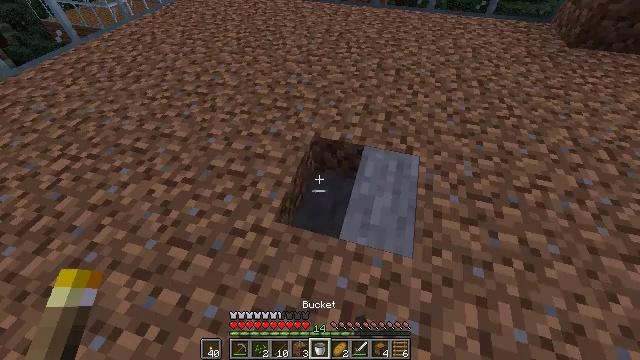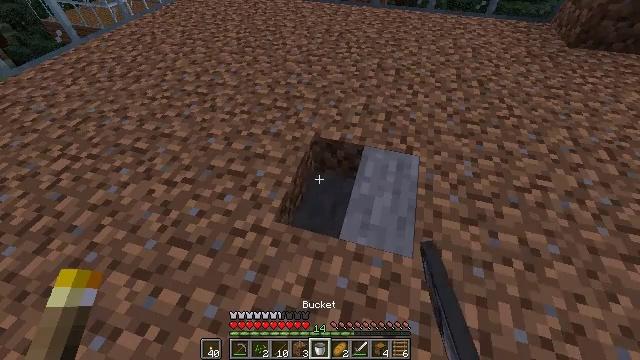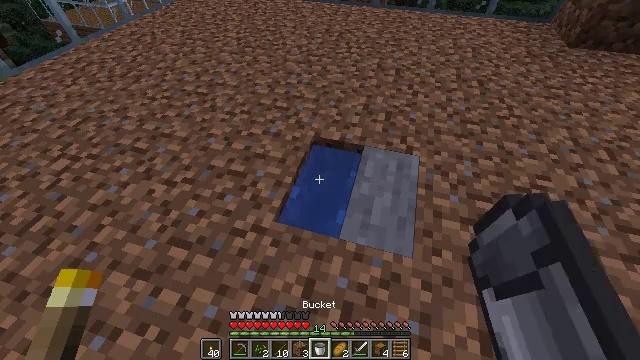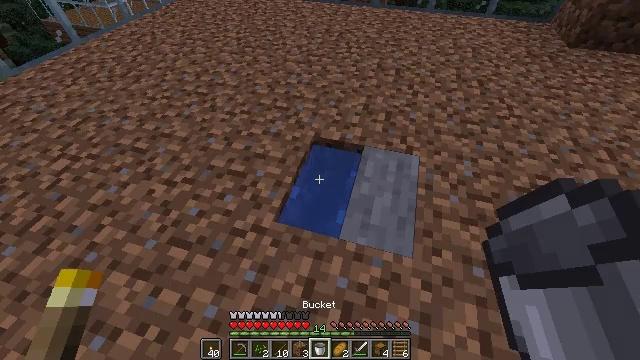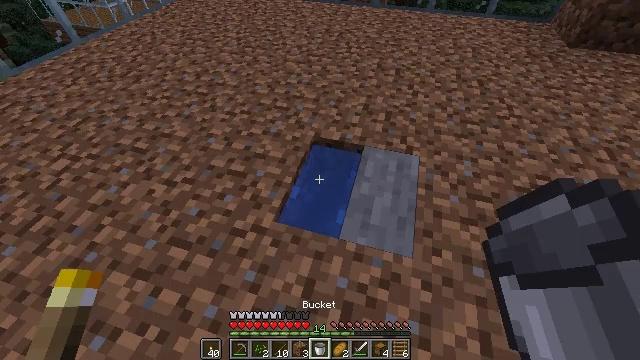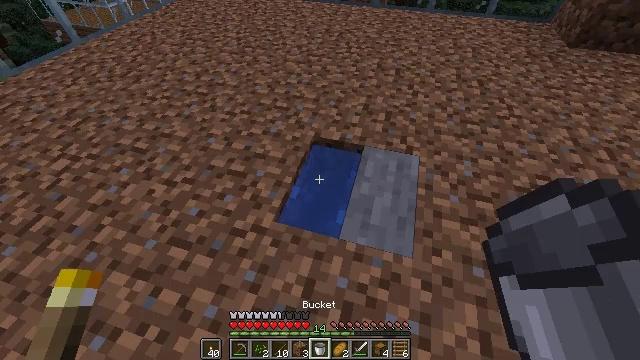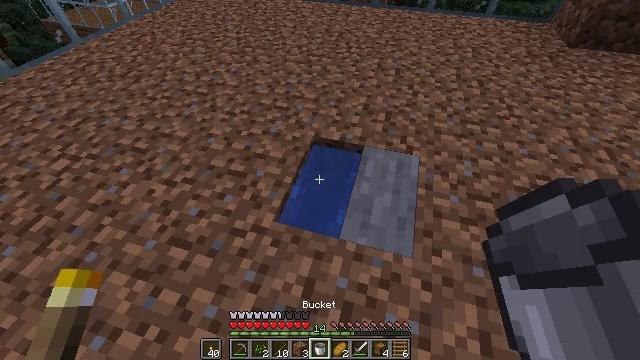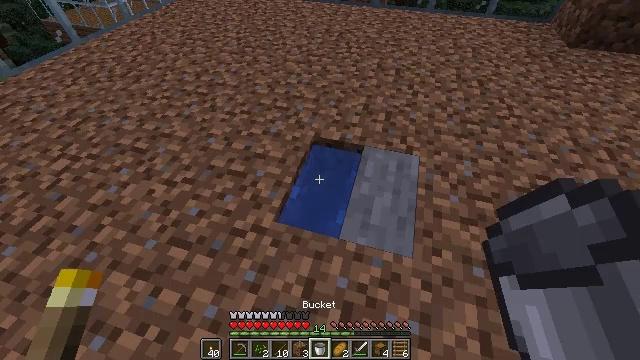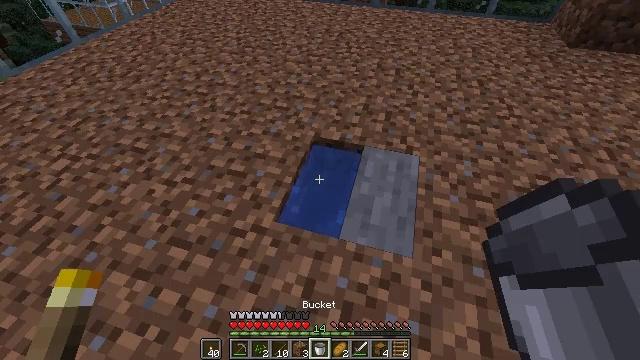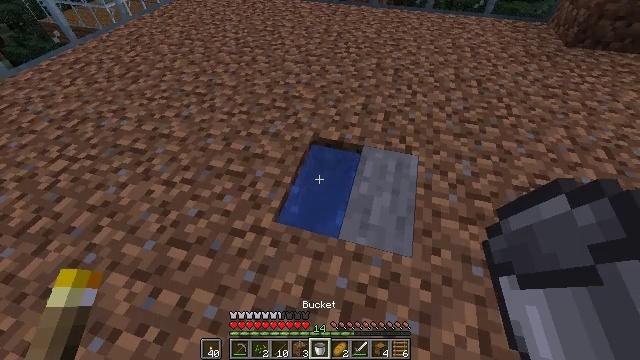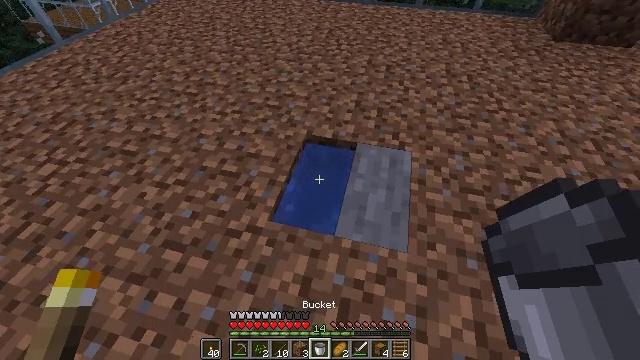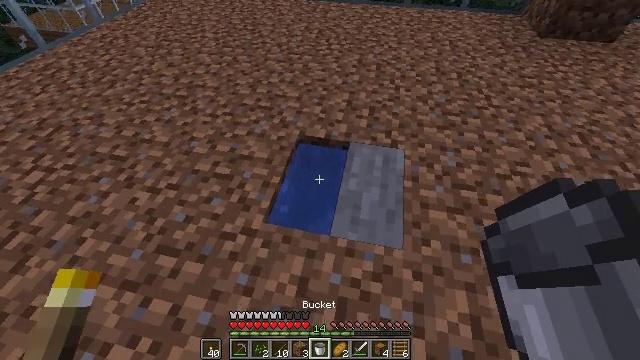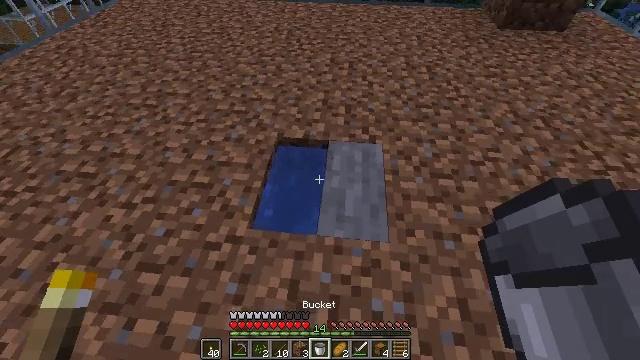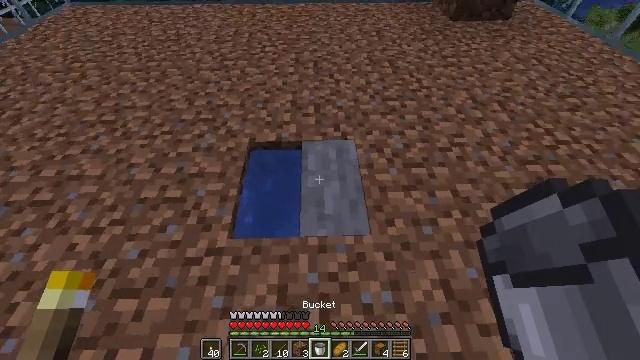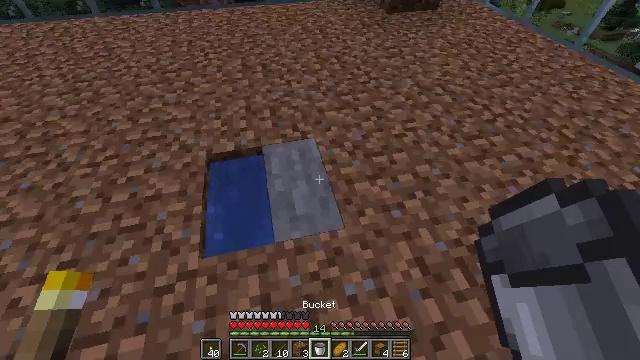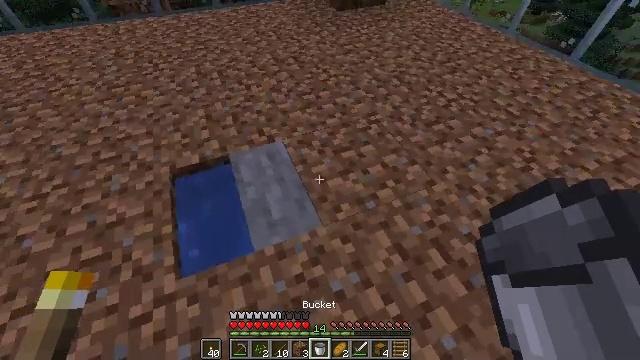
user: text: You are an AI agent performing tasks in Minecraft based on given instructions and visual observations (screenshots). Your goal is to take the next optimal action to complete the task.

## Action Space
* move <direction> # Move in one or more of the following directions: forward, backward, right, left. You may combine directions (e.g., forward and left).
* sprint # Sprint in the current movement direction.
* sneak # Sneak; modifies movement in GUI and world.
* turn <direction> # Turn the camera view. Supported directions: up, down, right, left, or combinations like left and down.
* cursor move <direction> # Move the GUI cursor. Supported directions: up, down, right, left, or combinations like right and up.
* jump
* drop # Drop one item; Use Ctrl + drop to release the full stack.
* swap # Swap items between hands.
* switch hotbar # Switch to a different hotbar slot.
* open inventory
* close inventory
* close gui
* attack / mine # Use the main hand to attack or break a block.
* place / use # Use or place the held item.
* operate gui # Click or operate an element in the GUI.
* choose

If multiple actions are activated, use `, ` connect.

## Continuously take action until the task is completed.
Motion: motion action
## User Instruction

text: Get dirt block.
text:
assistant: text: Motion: no_op
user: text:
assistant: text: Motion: no_op
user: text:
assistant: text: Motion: no_op
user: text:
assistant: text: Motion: no_op
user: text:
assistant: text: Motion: no_op
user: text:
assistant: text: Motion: no_op
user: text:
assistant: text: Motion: no_op
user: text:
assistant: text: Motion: no_op
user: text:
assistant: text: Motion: no_op
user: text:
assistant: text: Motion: turn right
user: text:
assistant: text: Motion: turn right
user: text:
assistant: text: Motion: turn right
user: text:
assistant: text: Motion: turn right
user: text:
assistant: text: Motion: turn right
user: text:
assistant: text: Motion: turn right
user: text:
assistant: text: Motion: turn right
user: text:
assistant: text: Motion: turn right
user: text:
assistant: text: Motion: turn right, open inventory
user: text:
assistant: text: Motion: open inventory
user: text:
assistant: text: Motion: open inventory
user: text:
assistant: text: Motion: no_op
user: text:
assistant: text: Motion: cursor move right
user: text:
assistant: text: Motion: cursor move right
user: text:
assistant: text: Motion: cursor move right
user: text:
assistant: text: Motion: cursor move right
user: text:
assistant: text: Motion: no_op
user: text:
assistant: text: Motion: no_op
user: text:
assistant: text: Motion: no_op
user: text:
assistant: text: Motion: cursor move left
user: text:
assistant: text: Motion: cursor move left